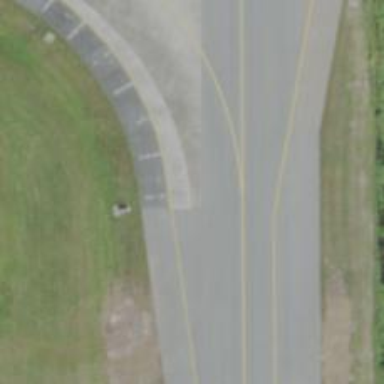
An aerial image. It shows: Image of taxiway at airport.